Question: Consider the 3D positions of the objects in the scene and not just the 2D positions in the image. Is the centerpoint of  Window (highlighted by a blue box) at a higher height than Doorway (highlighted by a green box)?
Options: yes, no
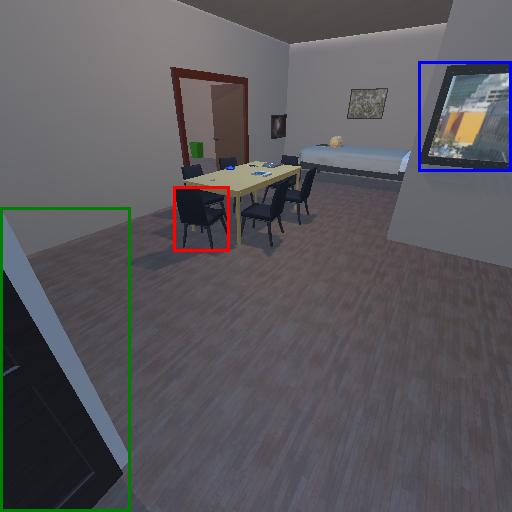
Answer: yes